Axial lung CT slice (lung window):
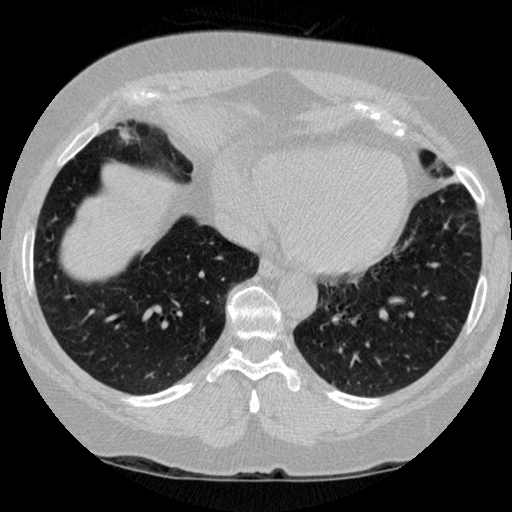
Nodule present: no